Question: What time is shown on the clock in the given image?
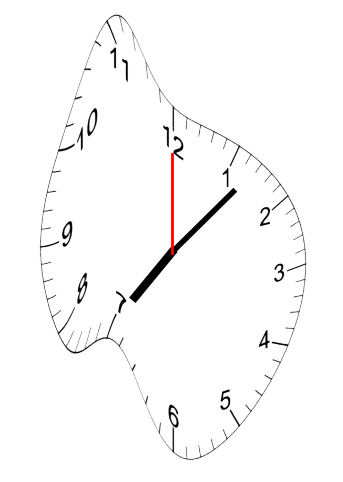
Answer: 07:07:00